Interaction volume radius: 10 \u00c5
Interaction volume height: 25 \u00c5
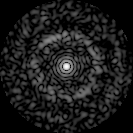
Disorder parameter: 0.8305